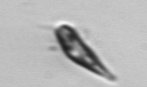
Label: Euglena